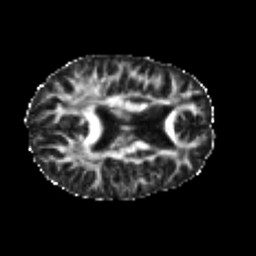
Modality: FA
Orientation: axial
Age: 25
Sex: female
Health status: healthy
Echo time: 0.074 s